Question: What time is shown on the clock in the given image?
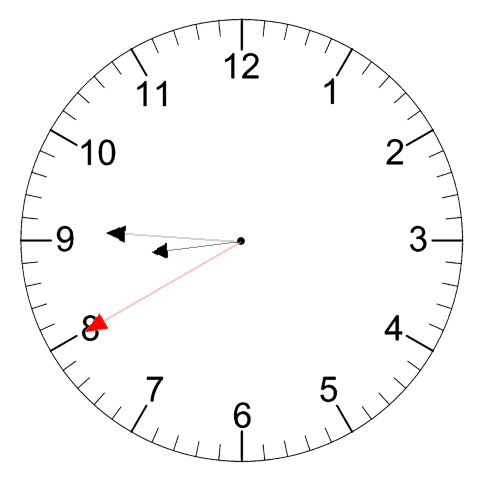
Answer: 08:45:40